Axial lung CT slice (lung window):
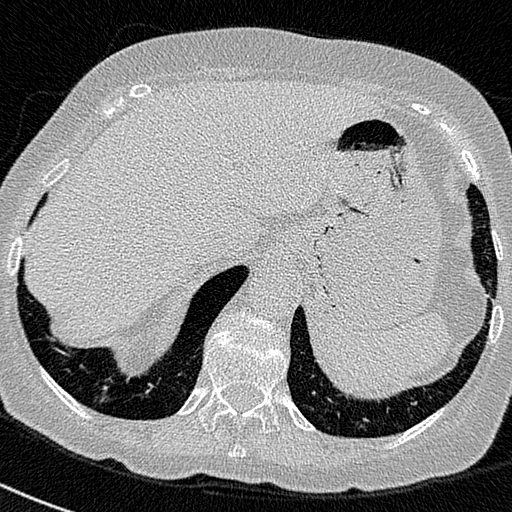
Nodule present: no